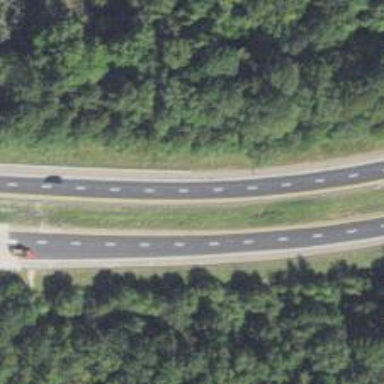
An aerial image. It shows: This image shows trunk highway that functions as expressway.